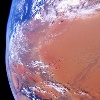
Label: land